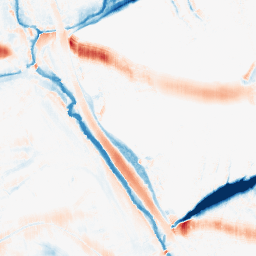
Category: morphological
Decomposition family: morphological_ellipse
Decomposition parameters: operation: average
width: 30
height: 10
Upsampling method: quintic
Upsampling parameters: scale: 8
Upsampling scale: 8